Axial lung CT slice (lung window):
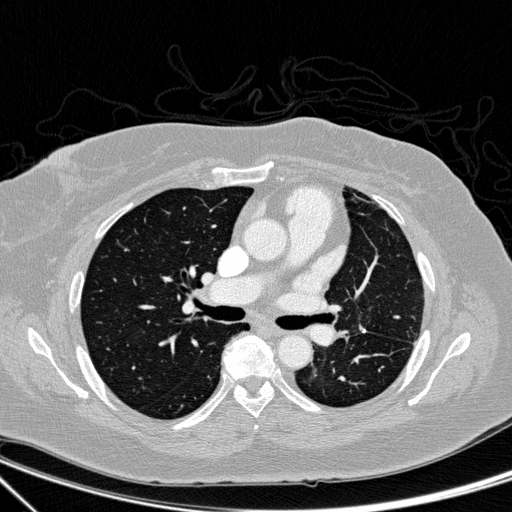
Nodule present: no